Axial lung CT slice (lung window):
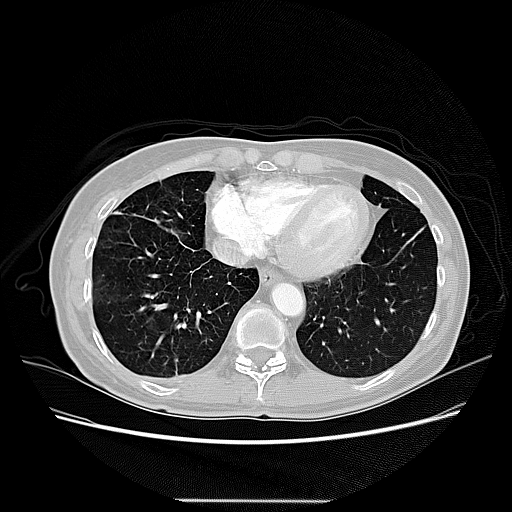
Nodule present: no